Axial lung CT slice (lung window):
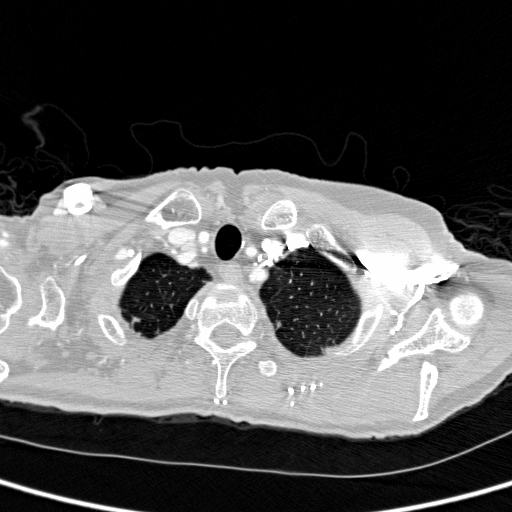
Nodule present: no